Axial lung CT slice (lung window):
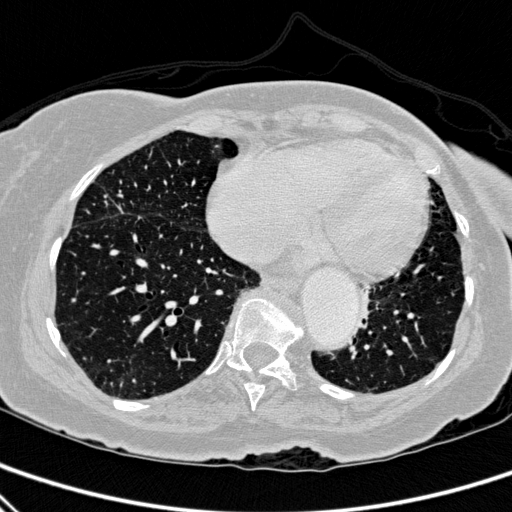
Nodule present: no